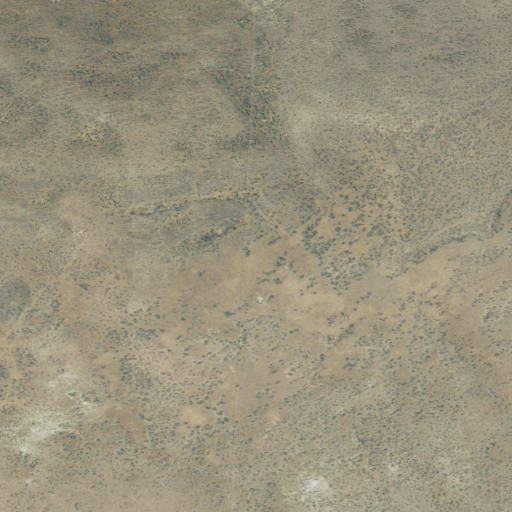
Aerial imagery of mountain in Oregon named Carson Point containing shrub and grassland